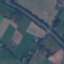
Land use / land cover class: Highway